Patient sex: F
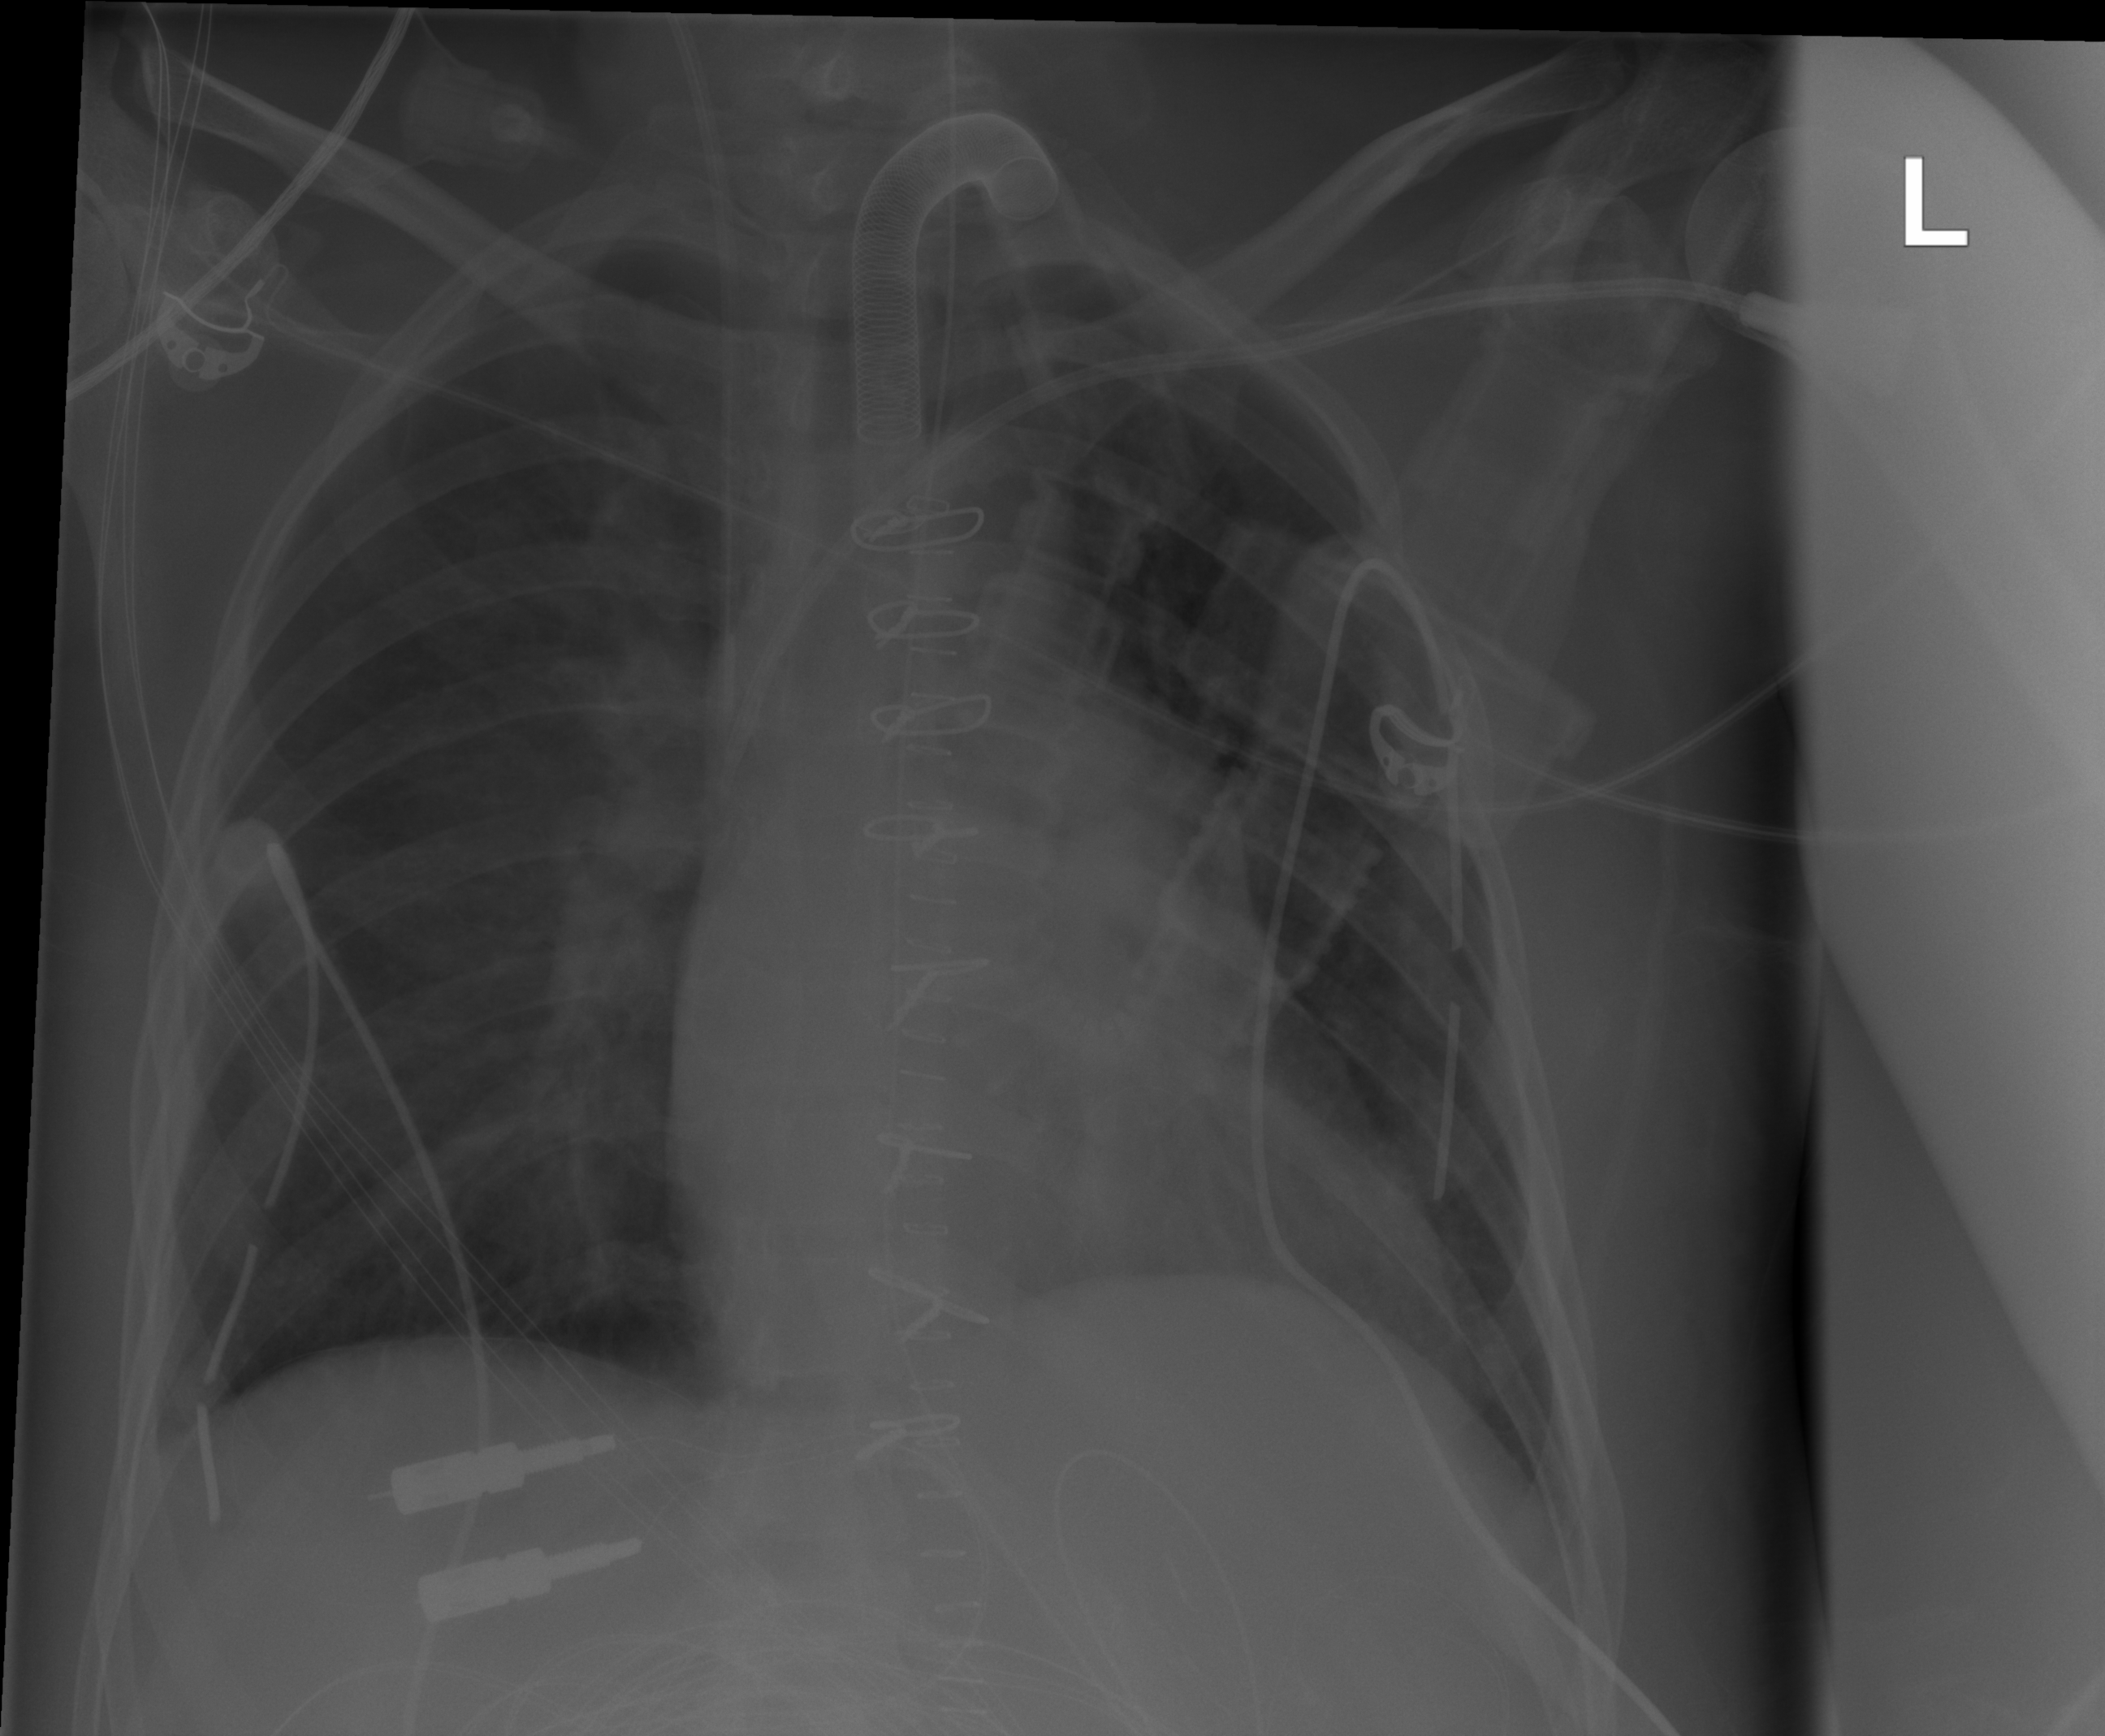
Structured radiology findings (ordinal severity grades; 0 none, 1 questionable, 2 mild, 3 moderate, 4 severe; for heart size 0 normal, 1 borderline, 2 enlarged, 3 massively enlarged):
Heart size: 0
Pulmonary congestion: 0
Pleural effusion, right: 0
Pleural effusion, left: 0
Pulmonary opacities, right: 2
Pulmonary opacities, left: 0
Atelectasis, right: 0
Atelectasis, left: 0